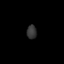
Tissue: skin
Cell type: Others
Senescence score: 0.7578
Nuclear area (px): 134
Mean DAPI intensity: 52.515